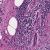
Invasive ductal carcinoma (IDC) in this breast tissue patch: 1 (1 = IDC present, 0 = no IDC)